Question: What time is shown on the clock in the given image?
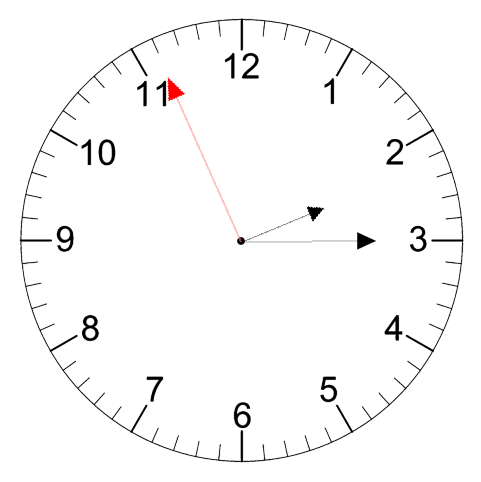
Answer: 02:14:56